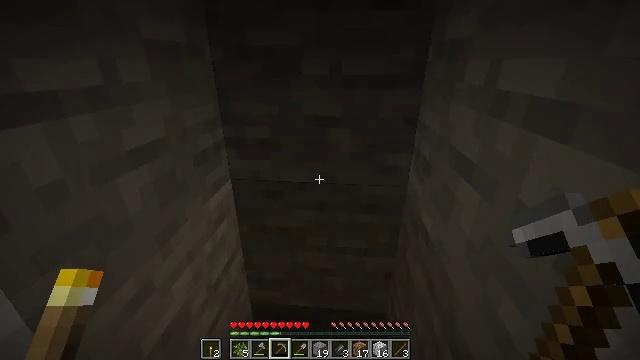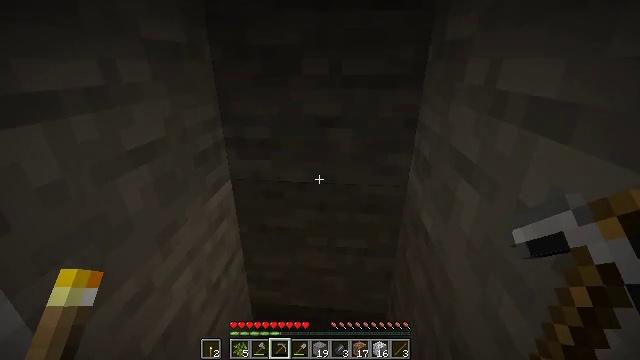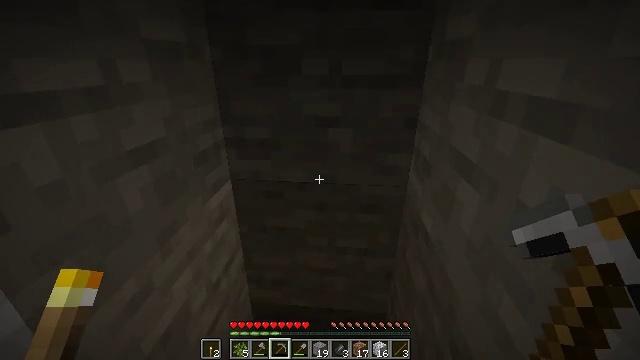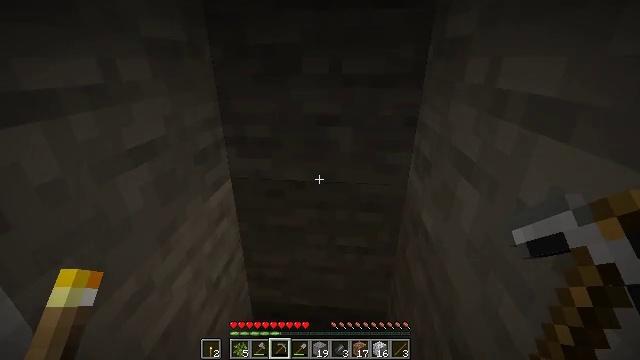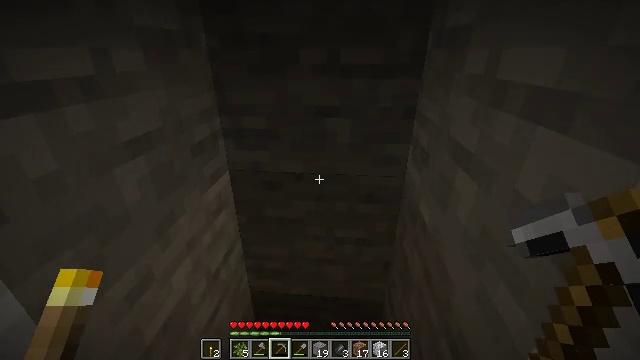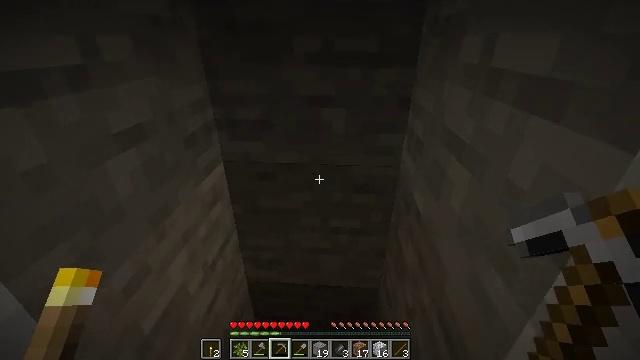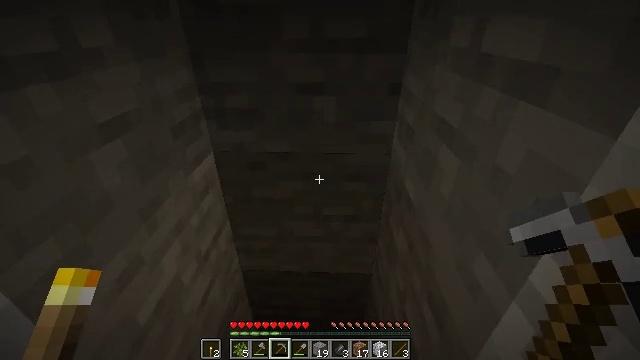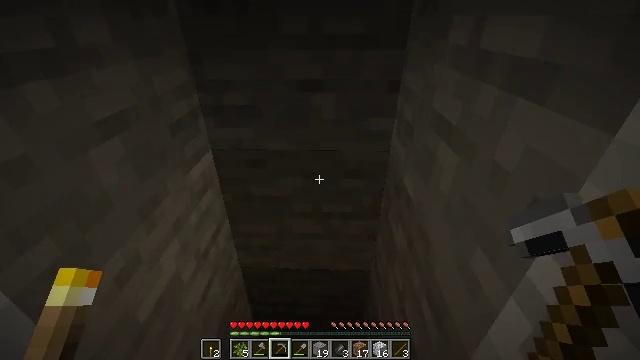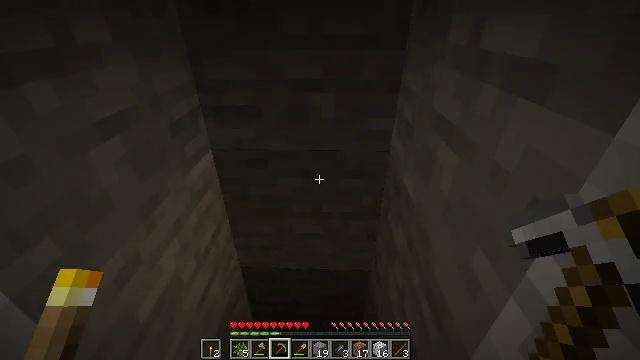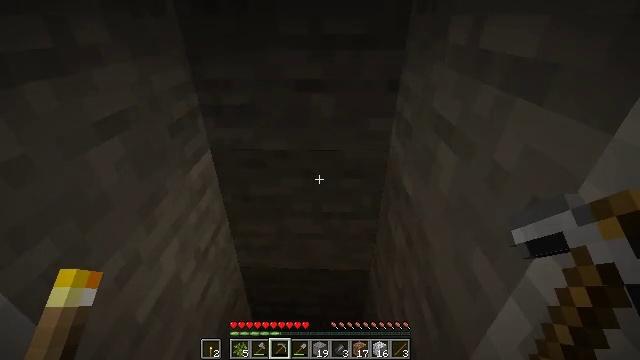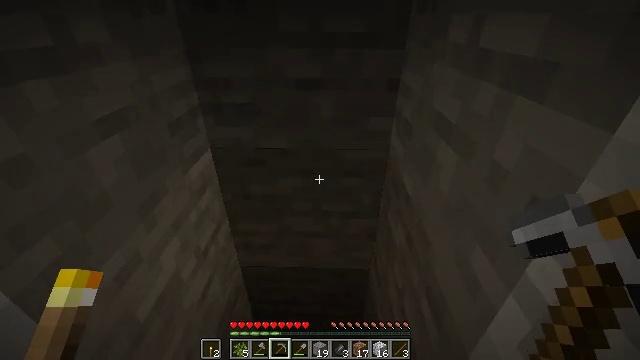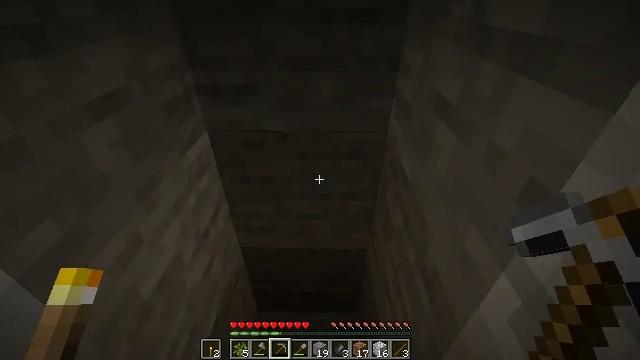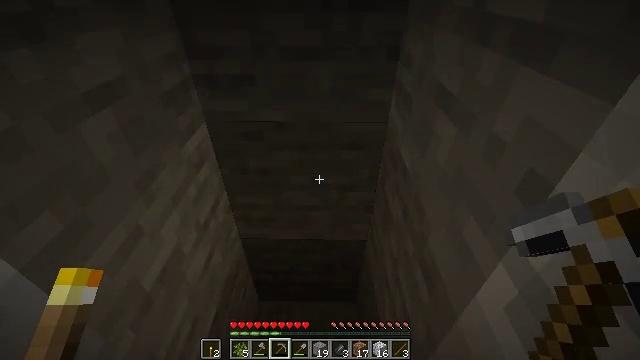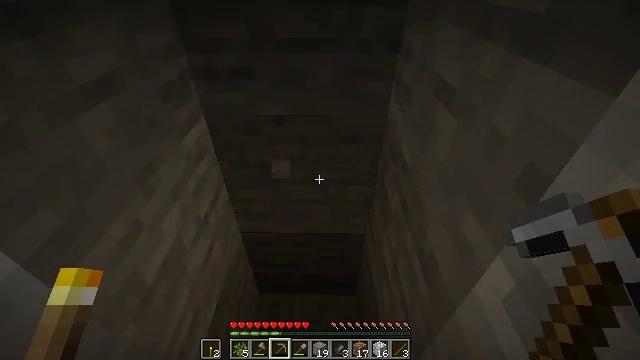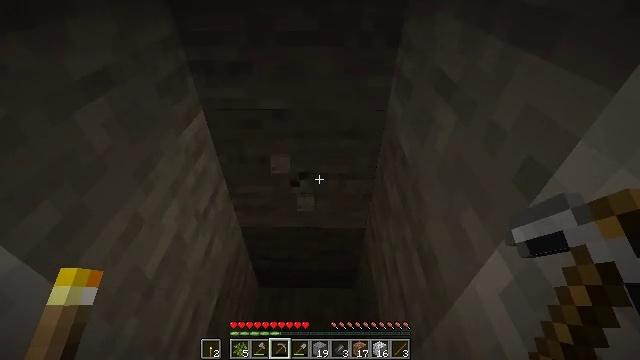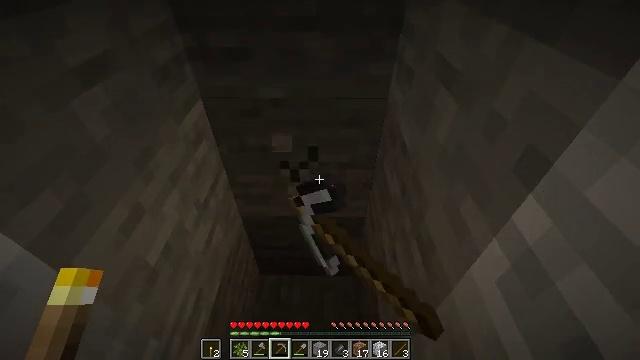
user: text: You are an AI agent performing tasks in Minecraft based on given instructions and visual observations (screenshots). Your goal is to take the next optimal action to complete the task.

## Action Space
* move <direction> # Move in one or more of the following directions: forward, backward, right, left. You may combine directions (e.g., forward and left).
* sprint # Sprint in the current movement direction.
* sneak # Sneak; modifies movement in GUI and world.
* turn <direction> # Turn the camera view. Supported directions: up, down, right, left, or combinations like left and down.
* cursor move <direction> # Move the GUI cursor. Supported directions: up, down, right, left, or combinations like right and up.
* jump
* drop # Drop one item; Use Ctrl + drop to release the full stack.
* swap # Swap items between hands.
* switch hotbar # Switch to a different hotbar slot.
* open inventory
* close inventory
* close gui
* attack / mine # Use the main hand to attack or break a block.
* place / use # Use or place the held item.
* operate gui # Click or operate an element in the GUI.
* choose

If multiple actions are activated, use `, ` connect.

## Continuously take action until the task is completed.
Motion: motion action
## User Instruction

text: Dig up the stone with a tool.
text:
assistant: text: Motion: no_op
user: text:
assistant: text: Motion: no_op
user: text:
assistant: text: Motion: no_op
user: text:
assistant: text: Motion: turn down
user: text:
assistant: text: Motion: turn right and down
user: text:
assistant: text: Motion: turn right and down
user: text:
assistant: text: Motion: no_op
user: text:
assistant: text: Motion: no_op
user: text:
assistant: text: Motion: no_op
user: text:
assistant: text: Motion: no_op
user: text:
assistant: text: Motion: turn down
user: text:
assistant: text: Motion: turn down
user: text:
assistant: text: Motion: turn down, attack / mine
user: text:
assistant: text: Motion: turn down, attack / mine
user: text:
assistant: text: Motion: turn down, attack / mine
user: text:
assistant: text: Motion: turn down, attack / mine
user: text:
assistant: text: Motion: turn down, attack / mine
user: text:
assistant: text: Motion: attack / mine
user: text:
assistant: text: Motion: attack / mine
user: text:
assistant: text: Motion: attack / mine
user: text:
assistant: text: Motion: attack / mine
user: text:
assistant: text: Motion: attack / mine
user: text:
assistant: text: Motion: attack / mine
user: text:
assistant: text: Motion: attack / mine
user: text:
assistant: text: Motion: attack / mine
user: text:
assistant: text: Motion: attack / mine
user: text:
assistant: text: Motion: attack / mine
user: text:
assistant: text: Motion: attack / mine
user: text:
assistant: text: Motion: attack / mine
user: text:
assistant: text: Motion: attack / mine